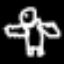
Label: angel